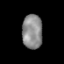
Tissue: prostate
Cell type: Epithelial cells
Senescence score: 0.3388
Nuclear area (px): 682
Mean DAPI intensity: 138.642